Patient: sex M, age 73
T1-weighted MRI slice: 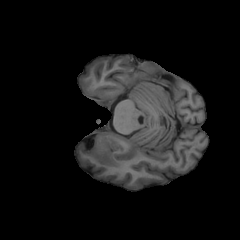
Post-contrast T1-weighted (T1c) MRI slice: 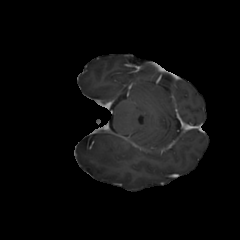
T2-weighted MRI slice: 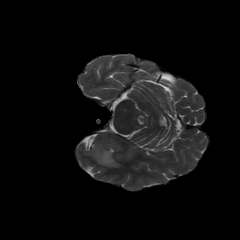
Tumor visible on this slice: yes
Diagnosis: Glioblastoma, IDH-wildtype
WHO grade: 4